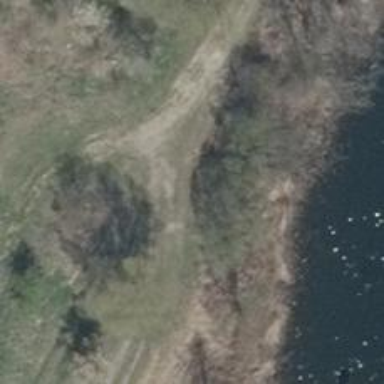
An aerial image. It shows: Grassy track road with grade 4 track type.